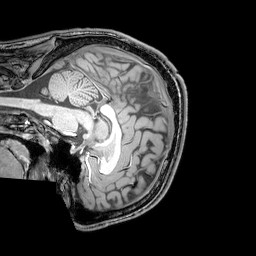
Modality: T1w
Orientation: sagittal
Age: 24
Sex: male
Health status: healthy
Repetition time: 0.081 s
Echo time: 0.037 s